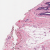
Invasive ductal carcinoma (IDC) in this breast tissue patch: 0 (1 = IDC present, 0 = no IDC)